Question: How can I detect the difference between 2 images, creating a mask of the area that's different in order to process the area that's common to both images (gaussian blur for example)?

I'm currently using this code to get the RGBA value of pixels:
'''
+ (NSArray*)getRGBAsFromImage:(UIImage*)image atX:(int)xx andY:(int)yy count:(int)count
{
NSMutableArray *result = [NSMutableArray arrayWithCapacity:count];
// First get the image into your data buffer
CGImageRef imageRef = [image CGImage];
NSUInteger width = CGImageGetWidth(imageRef);
NSUInteger height = CGImageGetHeight(imageRef);
CGColorSpaceRef colorSpace = CGColorSpaceCreateDeviceRGB();
unsigned char *rawData = malloc(height * width * 4);
NSUInteger bytesPerPixel = 4;
NSUInteger bytesPerRow = bytesPerPixel * width;
NSUInteger bitsPerComponent = 8;
CGContextRef context = CGBitmapContextCreate(rawData, width, height,
bitsPerComponent, bytesPerRow, colorSpace,
kCGImageAlphaPremultipliedLast | kCGBitmapByteOrder32Big);
CGColorSpaceRelease(colorSpace);
CGContextDrawImage(context, CGRectMake(0, 0, width, height), imageRef);
CGContextRelease(context);
// Now your rawData contains the image data in the RGBA8888 pixel format.
int byteIndex = (bytesPerRow * yy) + xx * bytesPerPixel;
for (int ii = 0 ; ii < count ; ++ii)
{
CGFloat red = (rawData[byteIndex] * 1.0) / 255.0;
CGFloat green = (rawData[byteIndex + 1] * 1.0) / 255.0;
CGFloat blue = (rawData[byteIndex + 2] * 1.0) / 255.0;
CGFloat alpha = (rawData[byteIndex + 3] * 1.0) / 255.0;
byteIndex += 4;
UIColor *acolor = [UIColor colorWithRed:red green:green blue:blue alpha:alpha];
[result addObject:acolor];
}
free(rawData);
return result;
}
'''
The problem is, the images are being captured from the iPhone's camera so they are not exactly the same position. I need to create areas of a couple of pixels and extracting the general color of the area (maybe by adding up the RGBA values and dividing by the number of pixels?). How could I do this and then translate it to a CGMask?
I know this is a complex question, so any help is appreciated.
Thanks.
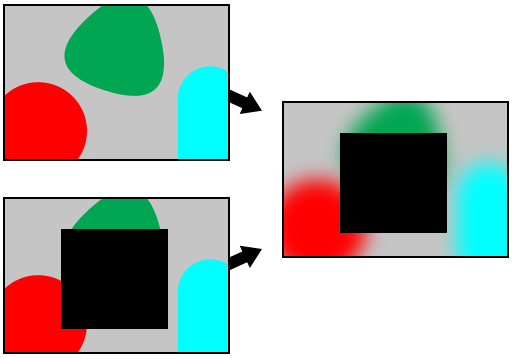
Answer: I think the simplest way to do this would be to use a difference blend mode. The following code is based on code I use in <URL>.
'''
+ (UIImage *) differenceOfImage:(UIImage *)top withImage:(UIImage *)bottom {
CGImageRef topRef = [top CGImage];
CGImageRef bottomRef = [bottom CGImage];
// Dimensions
CGRect bottomFrame = CGRectMake(0, 0, CGImageGetWidth(bottomRef), CGImageGetHeight(bottomRef));
CGRect topFrame = CGRectMake(0, 0, CGImageGetWidth(topRef), CGImageGetHeight(topRef));
CGRect renderFrame = CGRectIntegral(CGRectUnion(bottomFrame, topFrame));
// Create context
CGColorSpaceRef colorSpace = CGColorSpaceCreateDeviceRGB();
if(colorSpace == NULL) {
printf("Error allocating color space.
");
return NULL;
}
CGContextRef context = CGBitmapContextCreate(NULL,
renderFrame.size.width,
renderFrame.size.height,
8,
renderFrame.size.width * 4,
colorSpace,
kCGImageAlphaPremultipliedLast);
CGColorSpaceRelease(colorSpace);
if(context == NULL) {
printf("Context not created!
");
return NULL;
}
// Draw images
CGContextSetBlendMode(context, kCGBlendModeNormal);
CGContextDrawImage(context, CGRectOffset(bottomFrame, -renderFrame.origin.x, -renderFrame.origin.y), bottomRef);
CGContextSetBlendMode(context, kCGBlendModeDifference);
CGContextDrawImage(context, CGRectOffset(topFrame, -renderFrame.origin.x, -renderFrame.origin.y), topRef);
// Create image from context
CGImageRef imageRef = CGBitmapContextCreateImage(context);
UIImage * image = [UIImage imageWithCGImage:imageRef];
CGImageRelease(imageRef);
CGContextRelease(context);
return image;
}
'''